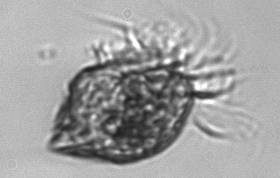
Label: Strombidium_morphotype1